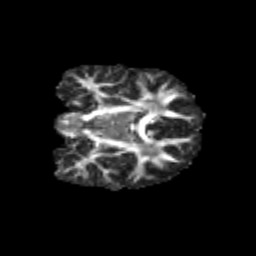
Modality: FA
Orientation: coronal
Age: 14
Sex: female
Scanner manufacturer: siemens
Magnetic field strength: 3 T
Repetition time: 3.8 s
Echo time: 0.07 s